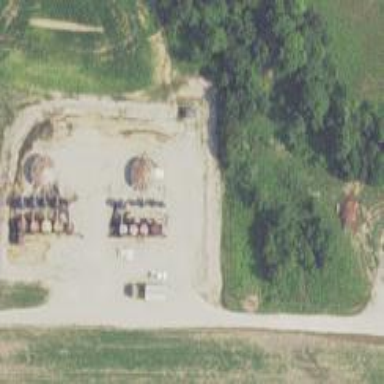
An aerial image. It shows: Storage tank with man-made structure.